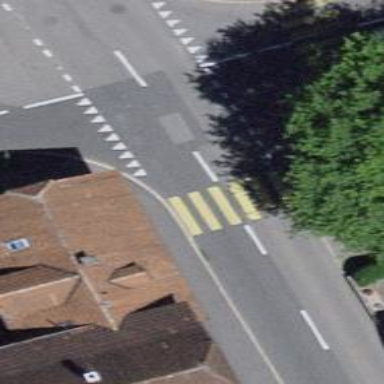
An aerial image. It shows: Zebra crossing on the road.